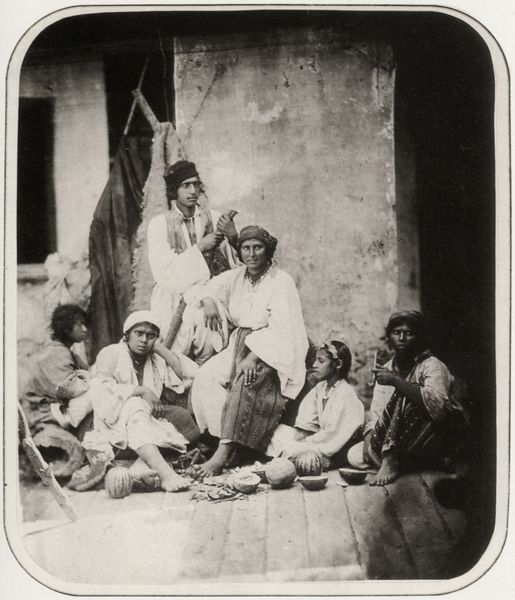
Titel: Zigeuner vor ihren Lehmhütten bei Pasarea
Künstler: Carol Szathmari
Standort: Köln
Institution: Agfa Photo-Historama
Schlagwörter: gruppe, hand, kopf, mann, schatten, weiß, frauen, menschen, mädchen, sitzen, fenster, frau, grau, hell, holz, hut, hüte, licht, männer, raum, schwarz, szene, zimmer, gebäude, haus, tuch, haube, leute, rock, mütze, wand, arm, arme, falten, kleidung, leinen, stehen, bild, hände, porträt, vorhang, ast, boden, sitzend, stehend, stoff, tücher, familie, gewänder, kind, kinder, oval, rund, stock, frucht, früchte, füße, süden, holzplanken, parkett, röcke, stab, jungen, knaben, hemden, warm, afrika, dorf, mauer, hof, dielen, sepia, arbeiter, essen, holzboden, kopftuch, bretter, holzdielen, junge, exotisch, pakett, foto, fotografie, melone, barfuss, neger, schwarze, hinterhof, asien, schwarz weiss, dielenboden, mahl, photo, schwartz, melonen, schüsseln, umbra, fotographie, indien, turban, hol, araber, schwaz, schwatz, indianer, gemeinschaft, händer, maroko, exotismus, indisch, orientalen, runde ecken, konder, abgerundete ecken, indigene, frauen gruppe, kopf kopfbedeckung, marocco, parketz, tuch fes, 6 personen, lw